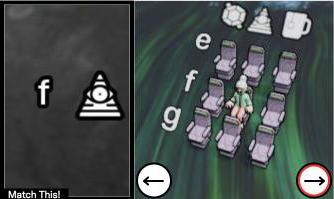
Task: seats
Answer: yes